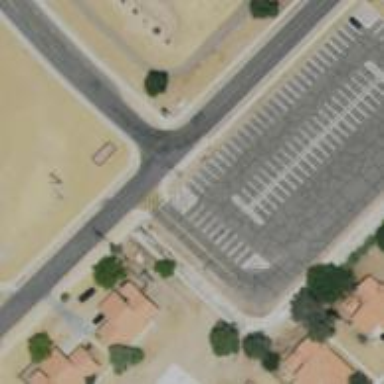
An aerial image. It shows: Parking area.